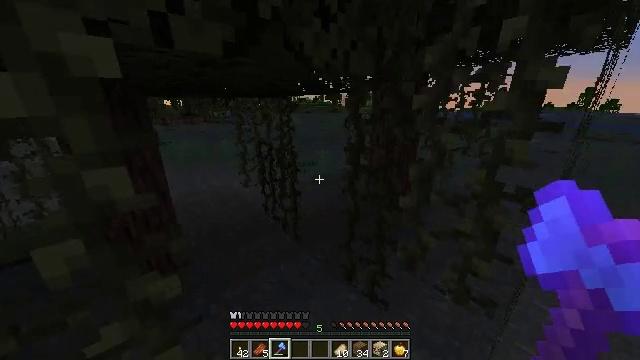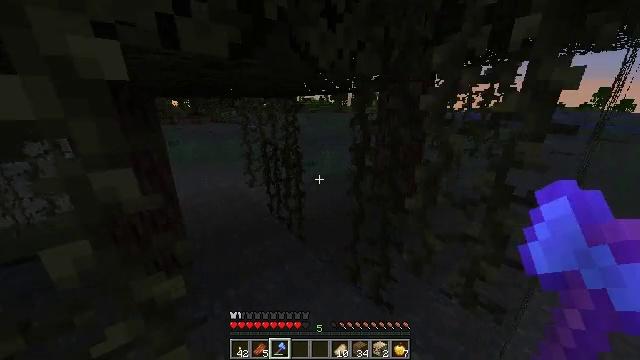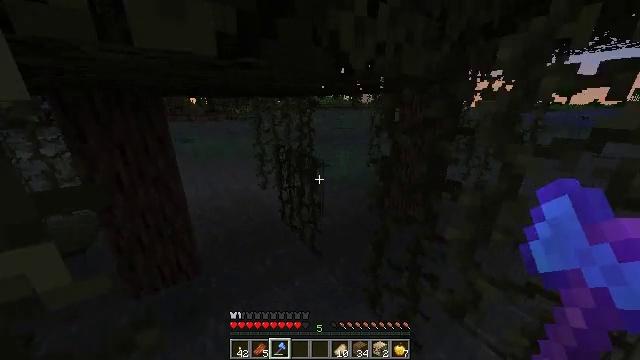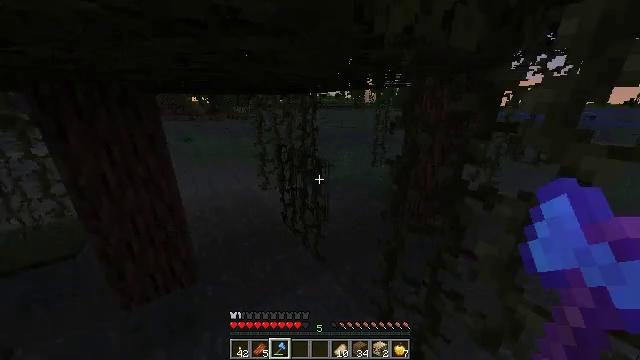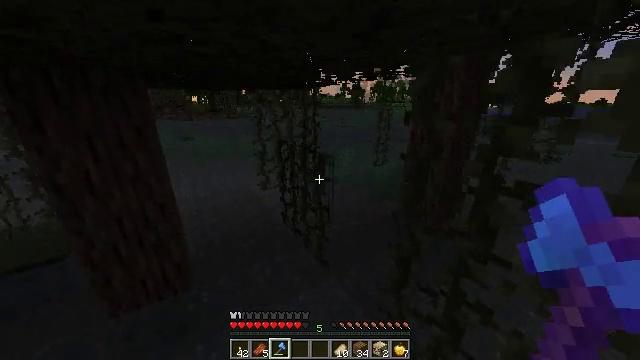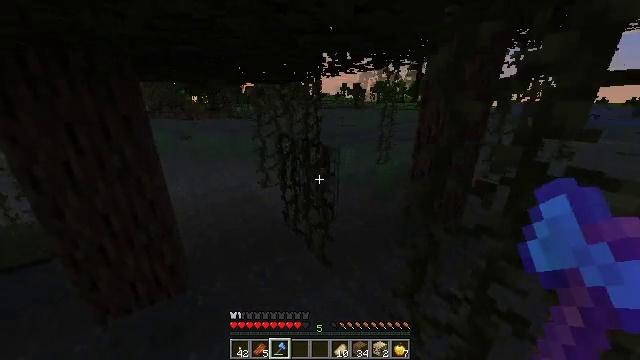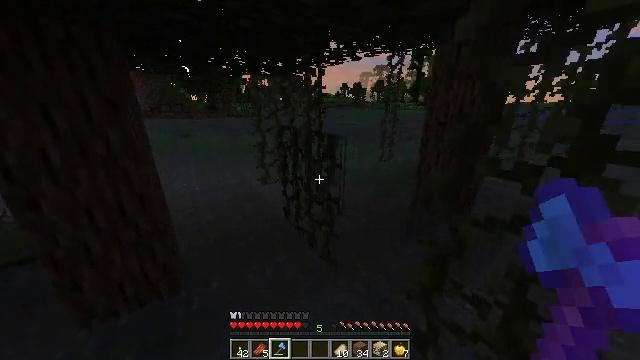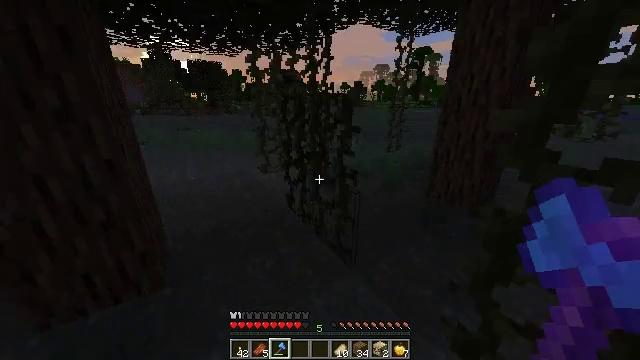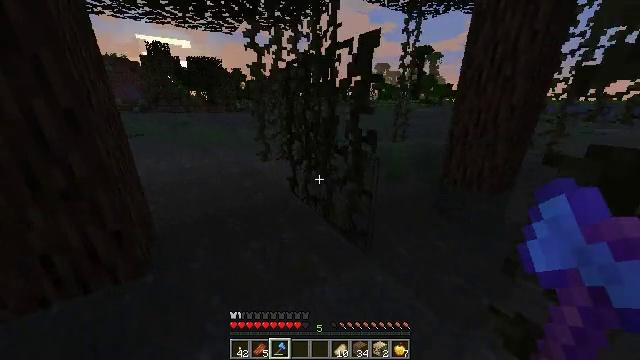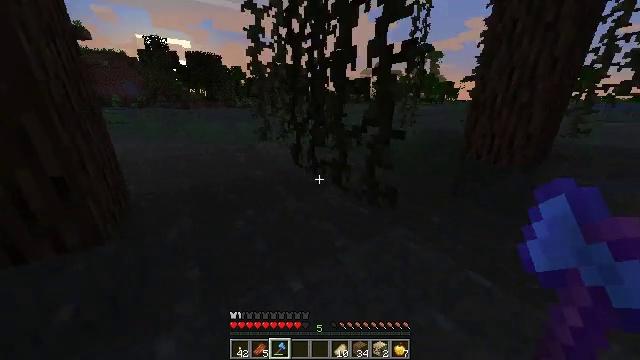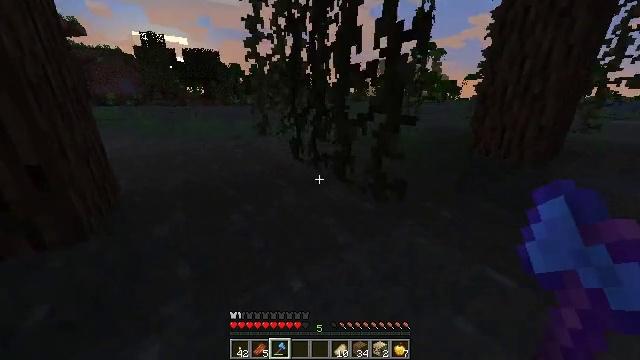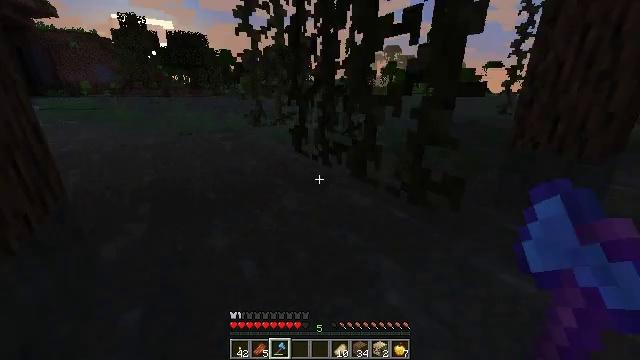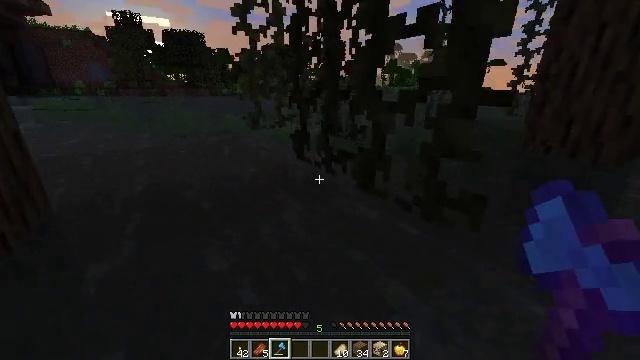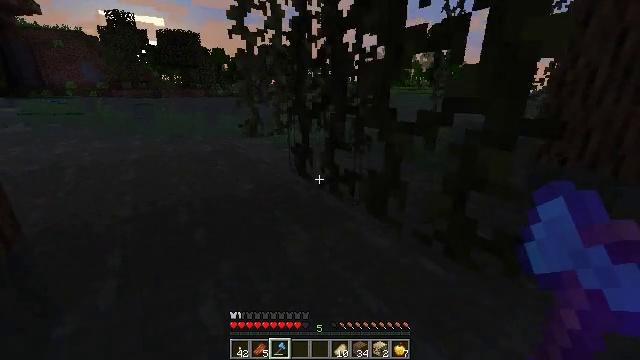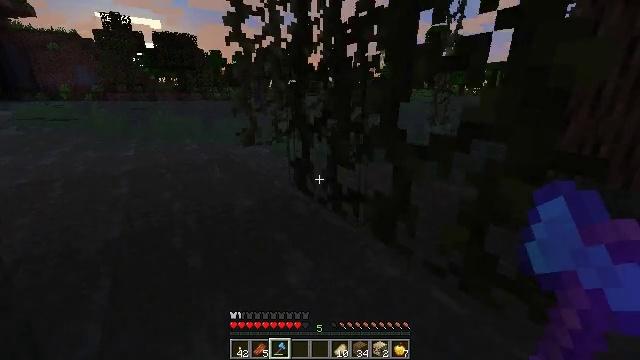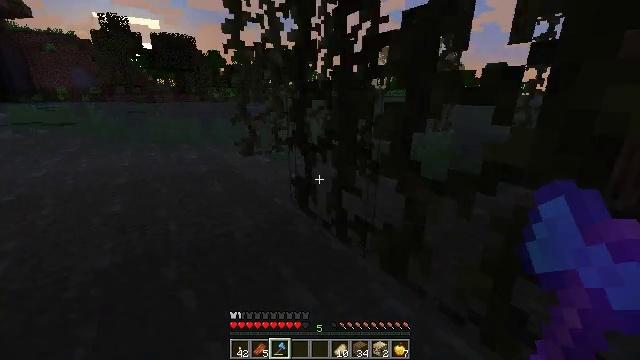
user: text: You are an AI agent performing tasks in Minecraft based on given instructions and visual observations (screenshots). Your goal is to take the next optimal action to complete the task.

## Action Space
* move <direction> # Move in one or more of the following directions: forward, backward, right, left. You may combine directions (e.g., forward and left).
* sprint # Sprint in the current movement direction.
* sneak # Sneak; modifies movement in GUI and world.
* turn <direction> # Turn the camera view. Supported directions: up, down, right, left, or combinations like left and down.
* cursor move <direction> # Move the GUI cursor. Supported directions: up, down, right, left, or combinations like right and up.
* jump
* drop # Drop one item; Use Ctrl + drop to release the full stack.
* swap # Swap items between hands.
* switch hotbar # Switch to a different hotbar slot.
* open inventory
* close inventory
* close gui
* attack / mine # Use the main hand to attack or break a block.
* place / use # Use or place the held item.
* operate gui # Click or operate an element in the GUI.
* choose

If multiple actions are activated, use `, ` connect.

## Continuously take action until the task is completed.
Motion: motion action
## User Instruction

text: Mine the lily pad from the water.
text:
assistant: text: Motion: move forward and move left, sprint, turn left, jump
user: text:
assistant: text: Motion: move forward and move left, sprint, turn left, jump
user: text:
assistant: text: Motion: move forward and move left, sprint, jump
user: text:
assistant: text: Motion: move forward and move left, sprint, jump
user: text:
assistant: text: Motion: move forward and move left, sprint, jump
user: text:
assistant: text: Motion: move forward and move left, sprint, jump
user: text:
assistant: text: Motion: move forward and move left, sprint, jump
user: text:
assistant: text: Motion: move forward, sprint, jump
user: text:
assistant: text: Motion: move forward, sprint, jump
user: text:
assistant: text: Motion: move forward, sprint, jump
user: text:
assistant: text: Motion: move forward, sprint, jump
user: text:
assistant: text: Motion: move forward, sprint, jump
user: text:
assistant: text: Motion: move forward, sprint, jump
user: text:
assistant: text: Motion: move forward, sprint, jump
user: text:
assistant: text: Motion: move forward, sprint, jump
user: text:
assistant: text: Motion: move forward, sprint, jump
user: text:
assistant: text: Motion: move forward, sprint, jump
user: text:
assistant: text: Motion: move forward, sprint, jump
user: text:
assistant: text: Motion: move forward, sprint, jump
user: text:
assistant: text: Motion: move forward, sprint, jump
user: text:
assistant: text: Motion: move forward, sprint, jump
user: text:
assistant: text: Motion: move forward, sprint, jump
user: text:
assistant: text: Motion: move forward, sprint, jump
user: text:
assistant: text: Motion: move forward, sprint, jump
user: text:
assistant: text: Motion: move forward, sprint, jump
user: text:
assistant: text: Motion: move forward, sprint, jump
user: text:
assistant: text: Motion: move forward, sprint, jump
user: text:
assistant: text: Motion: move forward, sprint, jump
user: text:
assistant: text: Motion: move forward and move left, sprint, jump
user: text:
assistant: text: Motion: move forward and move left, sprint, jump